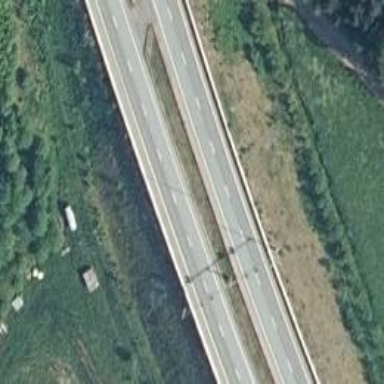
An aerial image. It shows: Asphalt motorway.